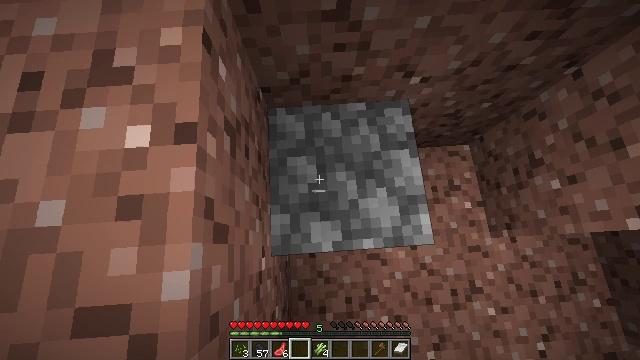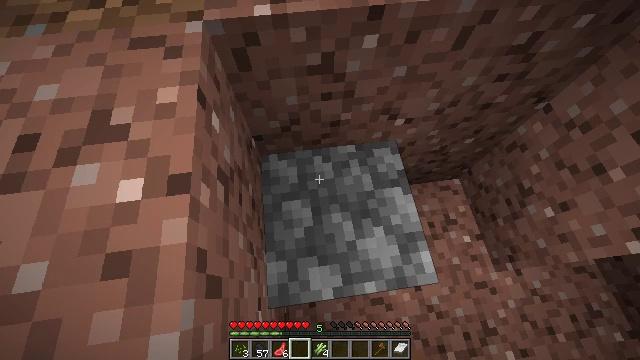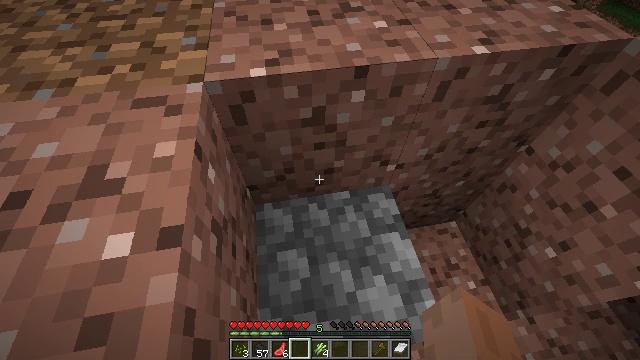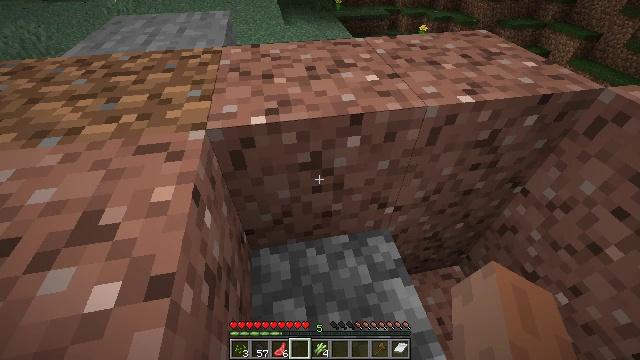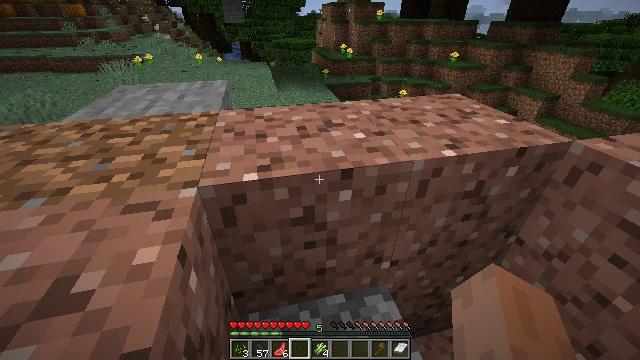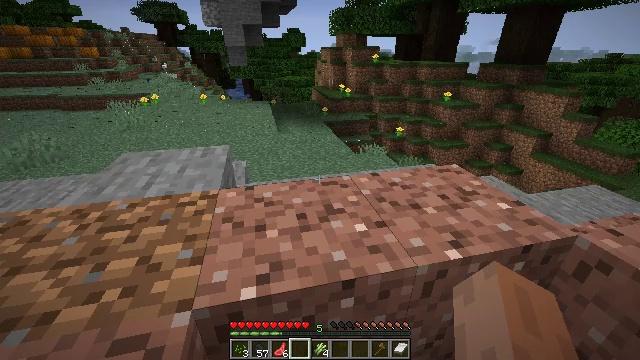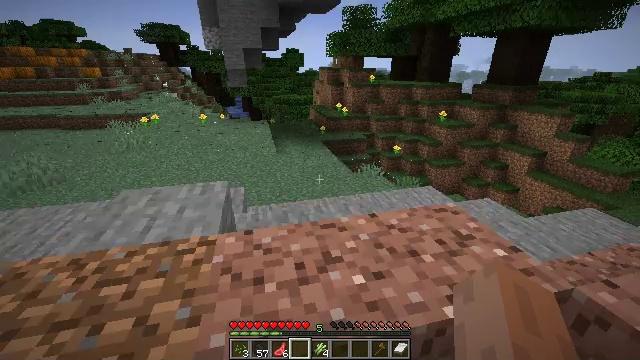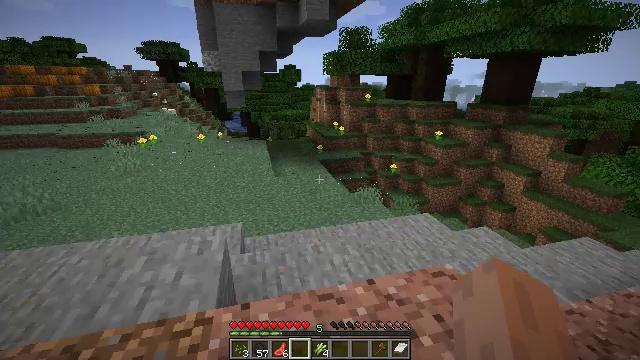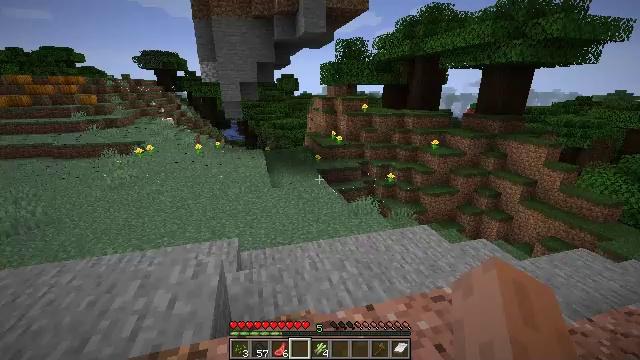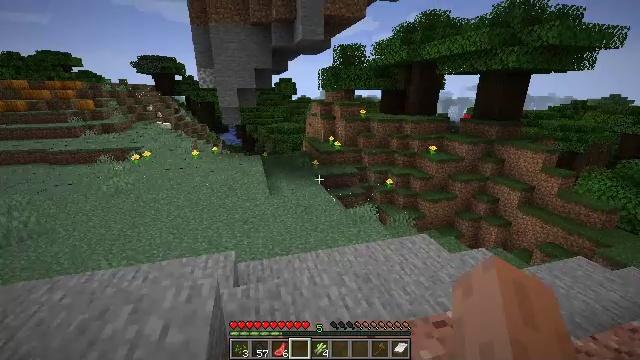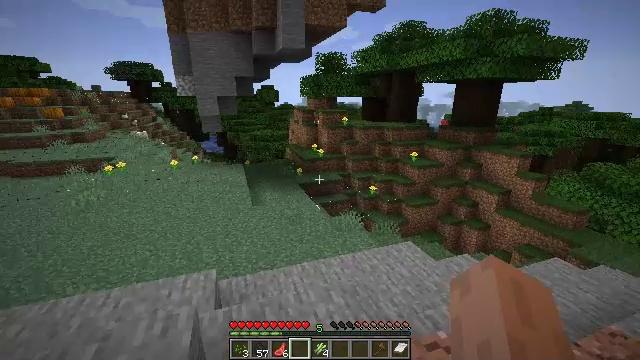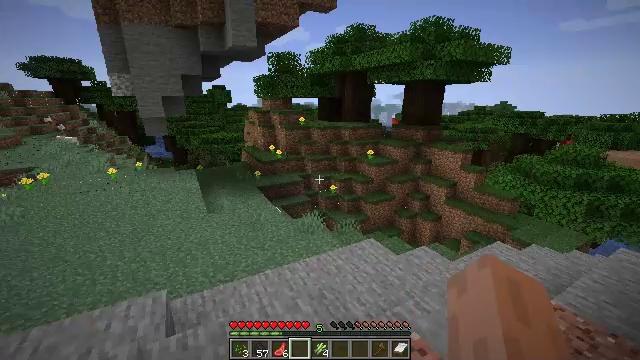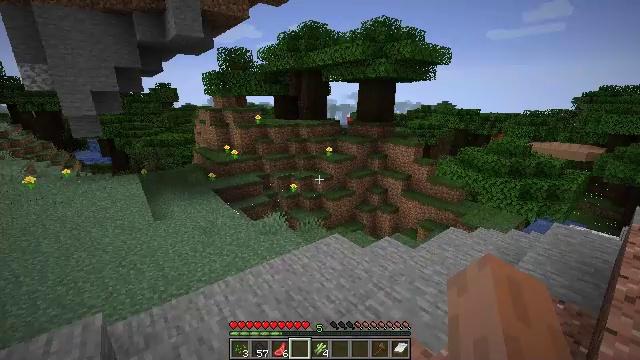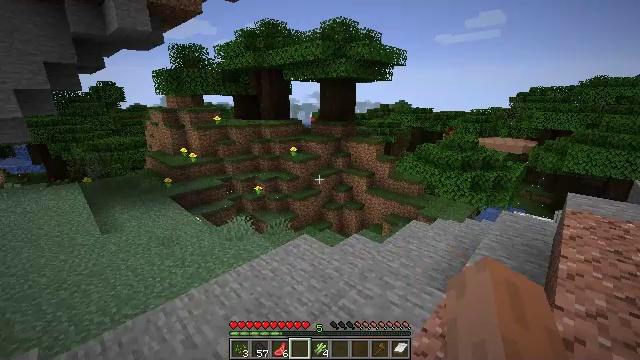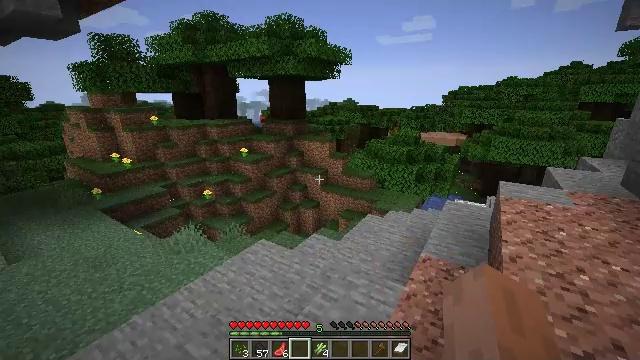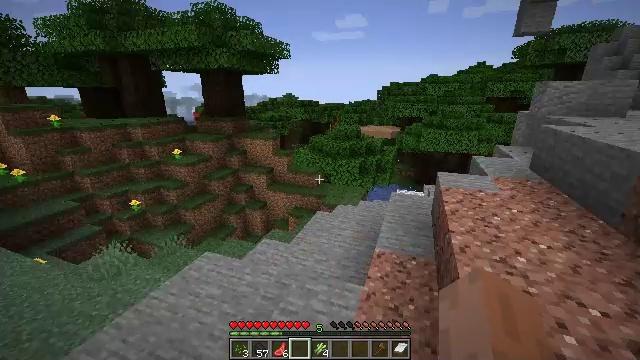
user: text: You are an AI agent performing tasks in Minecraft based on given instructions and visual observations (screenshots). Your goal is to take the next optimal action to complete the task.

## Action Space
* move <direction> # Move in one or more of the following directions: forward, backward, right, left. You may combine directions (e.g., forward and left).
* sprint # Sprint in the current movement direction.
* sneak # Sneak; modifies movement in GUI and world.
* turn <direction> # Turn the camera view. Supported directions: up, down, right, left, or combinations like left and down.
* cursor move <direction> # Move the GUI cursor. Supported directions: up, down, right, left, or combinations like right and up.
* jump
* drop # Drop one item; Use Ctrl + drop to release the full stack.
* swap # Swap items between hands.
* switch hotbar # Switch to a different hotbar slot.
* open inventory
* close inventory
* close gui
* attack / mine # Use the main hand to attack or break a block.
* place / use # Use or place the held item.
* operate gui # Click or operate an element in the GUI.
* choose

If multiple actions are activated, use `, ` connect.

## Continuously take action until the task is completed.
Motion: motion action
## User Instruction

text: Collect dark oak log for building.
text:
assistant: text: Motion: turn right and up
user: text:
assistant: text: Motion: turn right and up
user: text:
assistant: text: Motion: turn up
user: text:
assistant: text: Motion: move forward, turn right and up
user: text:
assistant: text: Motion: move forward, turn up, jump
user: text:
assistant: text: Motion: move forward, turn up, jump
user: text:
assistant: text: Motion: move forward, turn up, jump
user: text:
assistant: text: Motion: move forward, turn up, jump
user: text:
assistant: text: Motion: move forward, jump
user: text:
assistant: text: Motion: move forward, turn right and up, jump
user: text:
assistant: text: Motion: move forward, turn right
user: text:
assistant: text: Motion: move forward, turn right
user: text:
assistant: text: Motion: move forward, turn right
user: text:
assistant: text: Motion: move forward, turn right
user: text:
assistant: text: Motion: move forward, turn right
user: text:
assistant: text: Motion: move forward, turn right
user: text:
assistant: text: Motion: turn right
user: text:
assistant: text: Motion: turn right
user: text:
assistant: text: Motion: turn right
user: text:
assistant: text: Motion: no_op
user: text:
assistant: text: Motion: no_op
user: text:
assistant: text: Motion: no_op
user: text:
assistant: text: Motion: no_op
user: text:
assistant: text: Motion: no_op
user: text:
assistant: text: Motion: no_op
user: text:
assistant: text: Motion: turn left
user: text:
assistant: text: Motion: turn left
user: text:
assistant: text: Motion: turn left and down
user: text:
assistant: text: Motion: turn left and down
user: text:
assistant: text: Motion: turn left